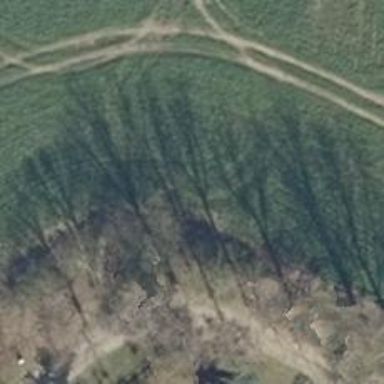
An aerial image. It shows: Row of broadleaved trees.